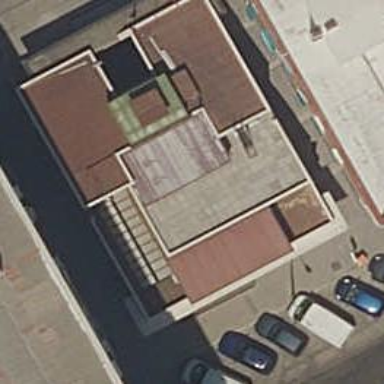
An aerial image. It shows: Public building.